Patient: sex M, age 24
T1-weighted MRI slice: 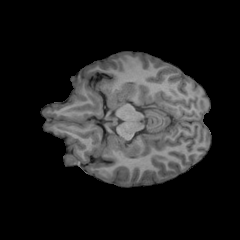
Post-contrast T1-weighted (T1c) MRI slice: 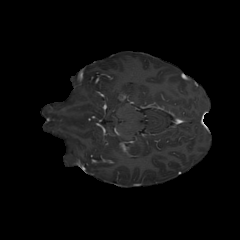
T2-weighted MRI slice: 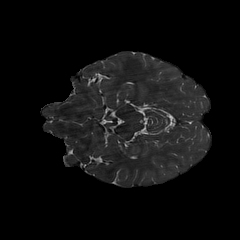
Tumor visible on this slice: yes
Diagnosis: Astrocytoma, IDH-mutant
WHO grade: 2